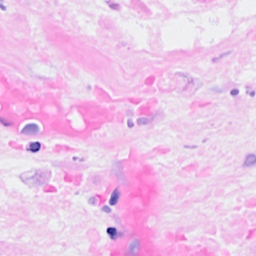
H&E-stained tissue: Breast